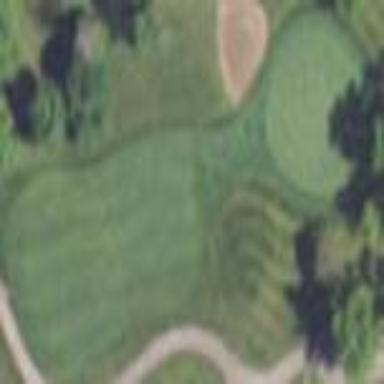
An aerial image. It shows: Golf fairway surrounded by grass.